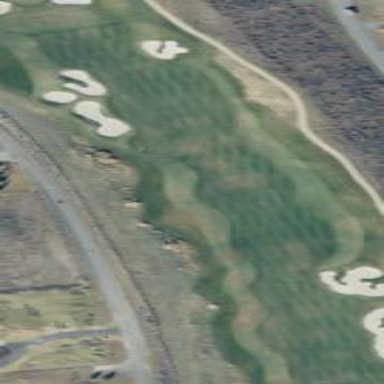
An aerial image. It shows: Golf fairway in the image.